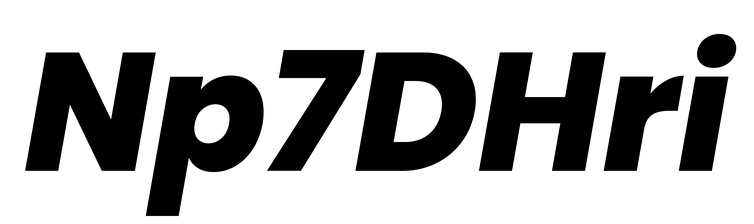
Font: Poppins-ExtraBoldItalic